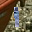
Label: 1